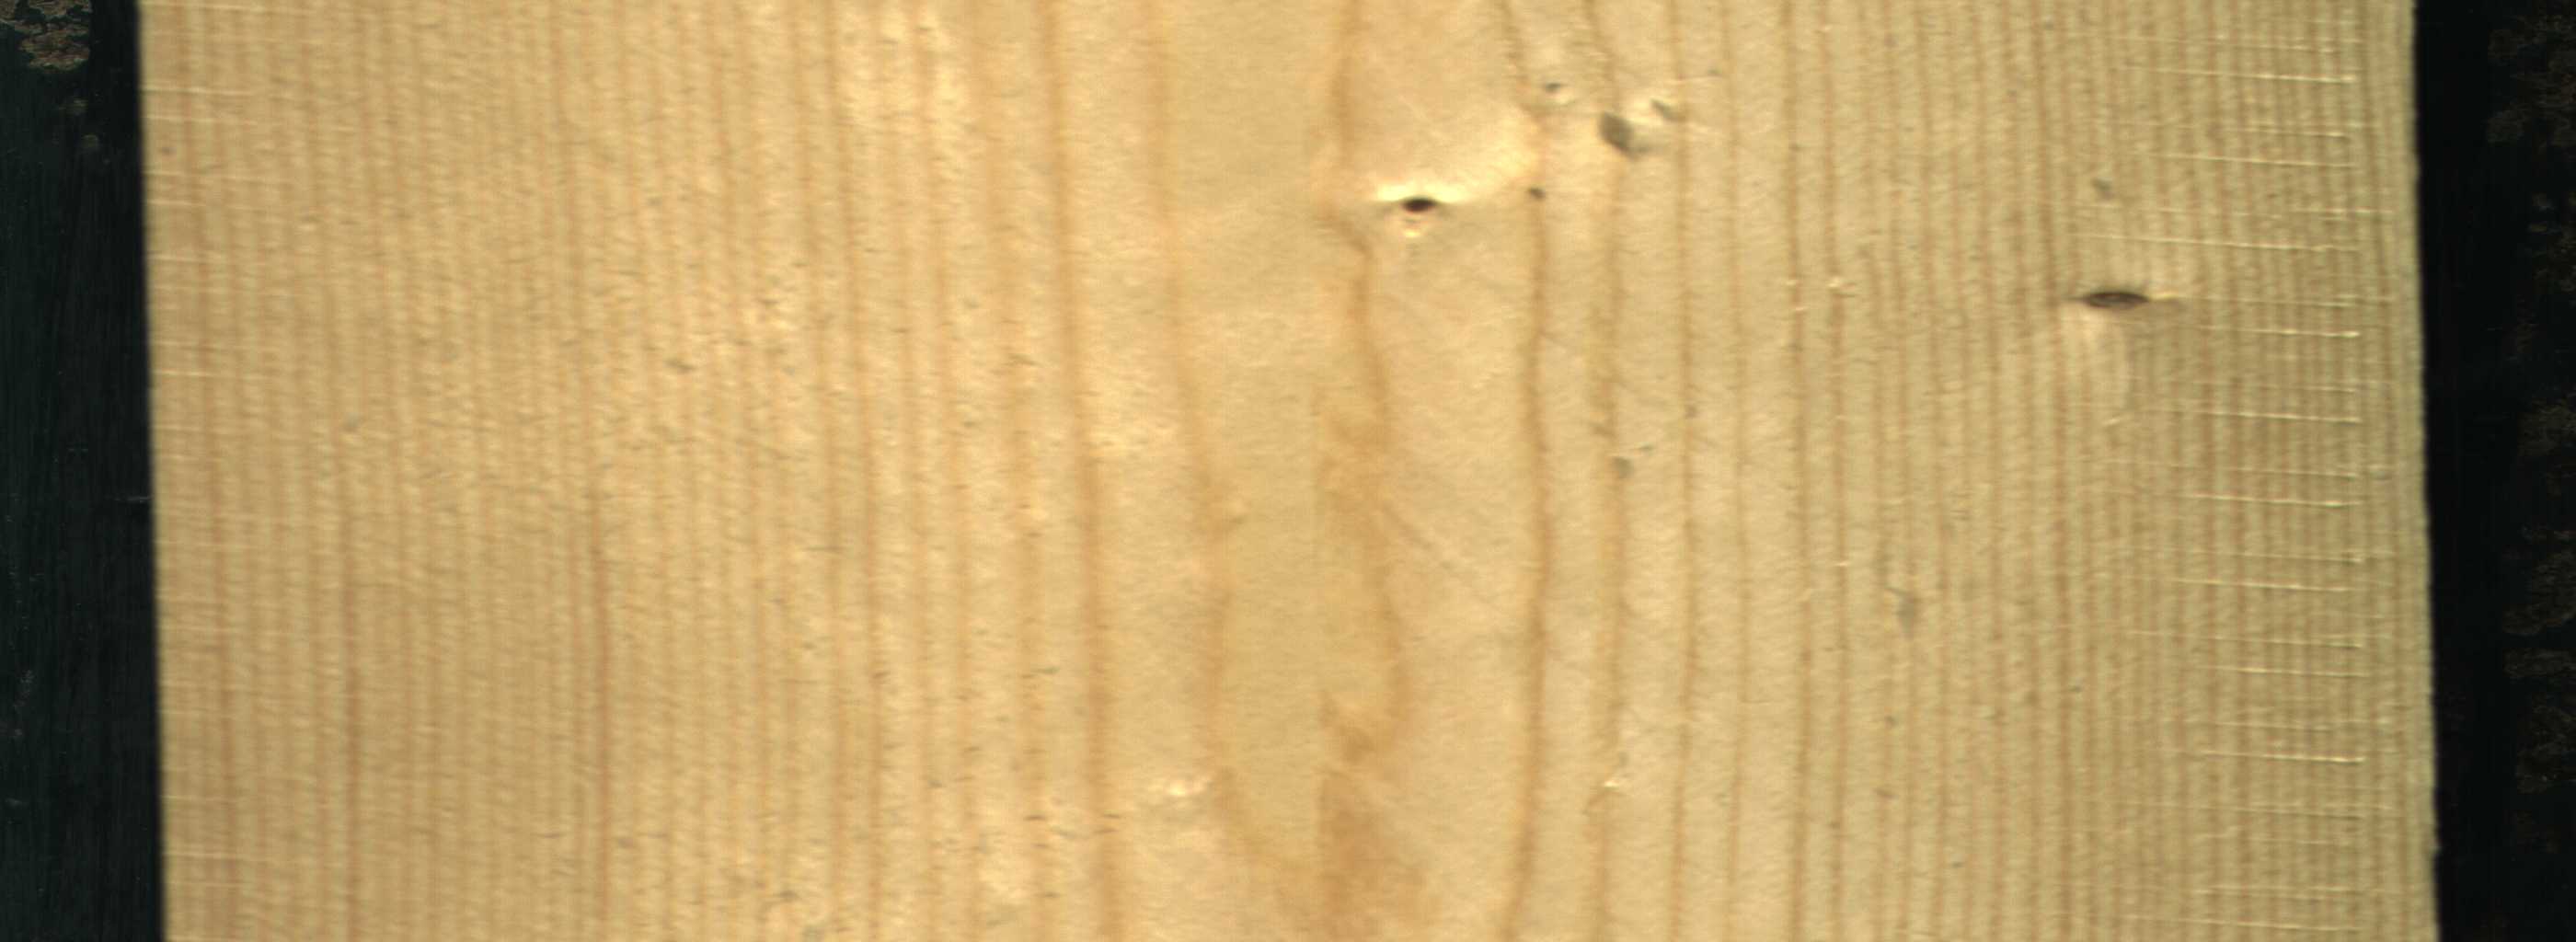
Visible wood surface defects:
Live_Knot
Live_Knot